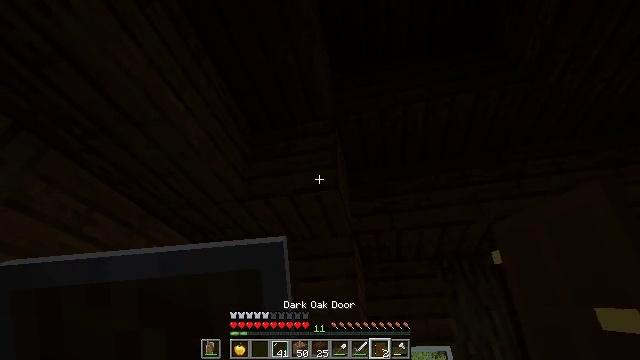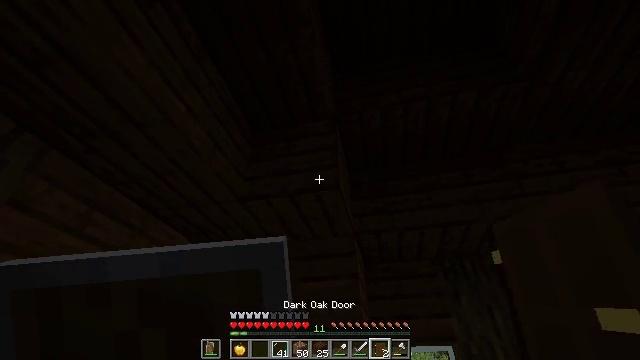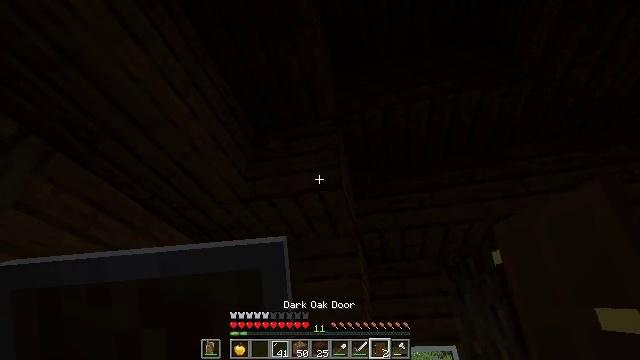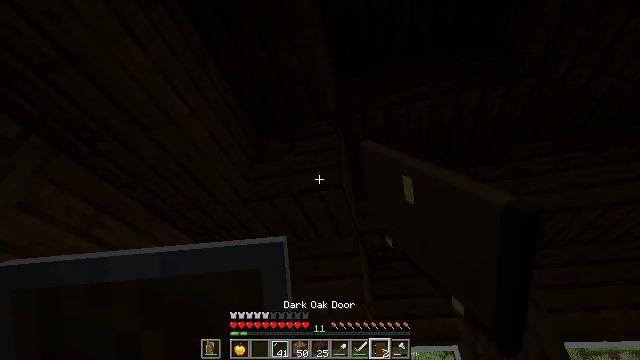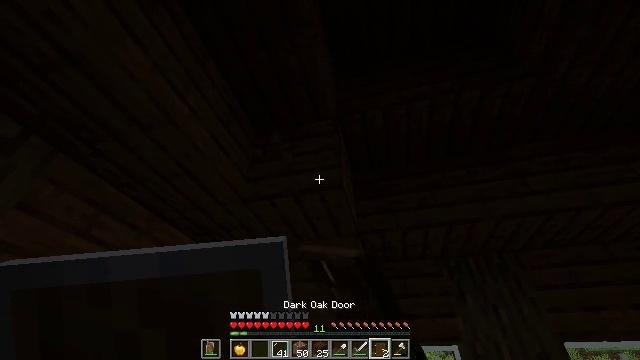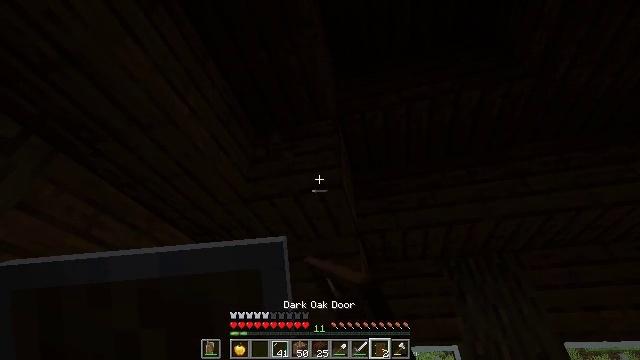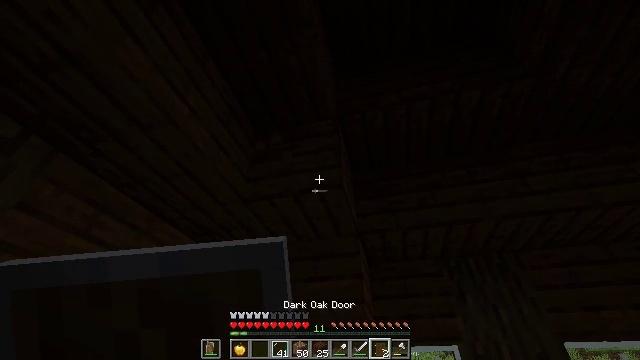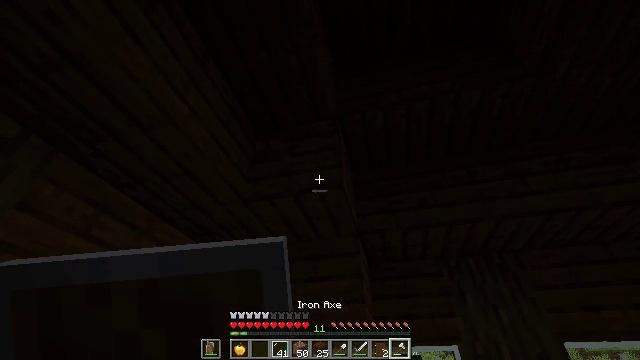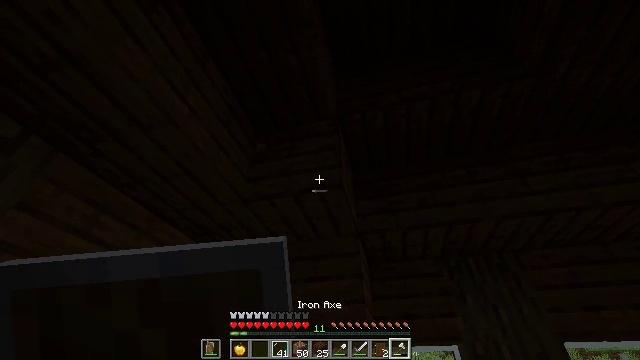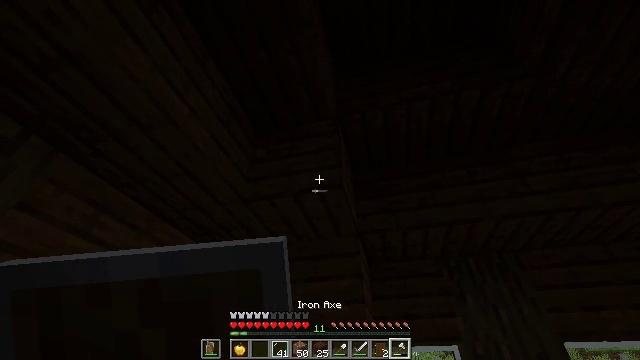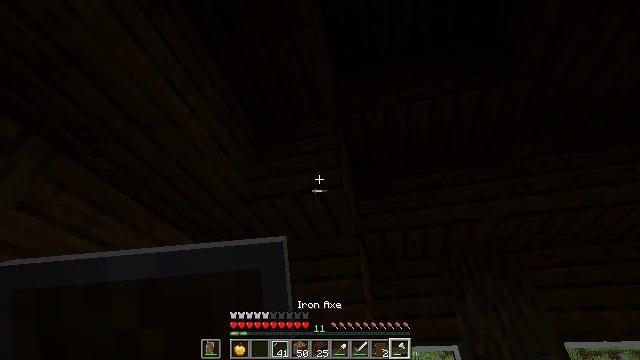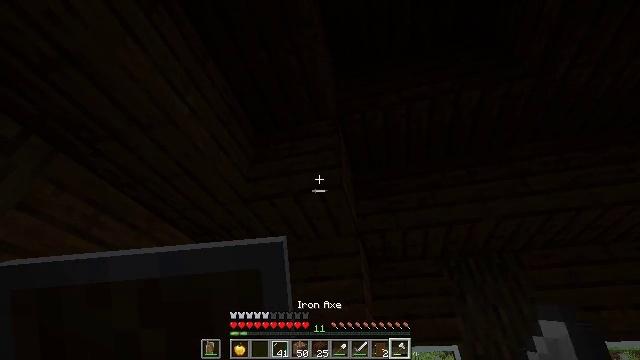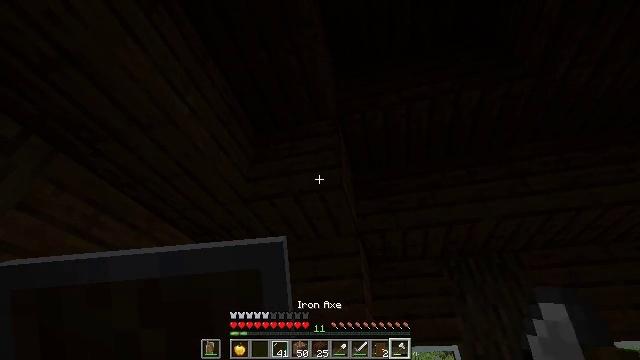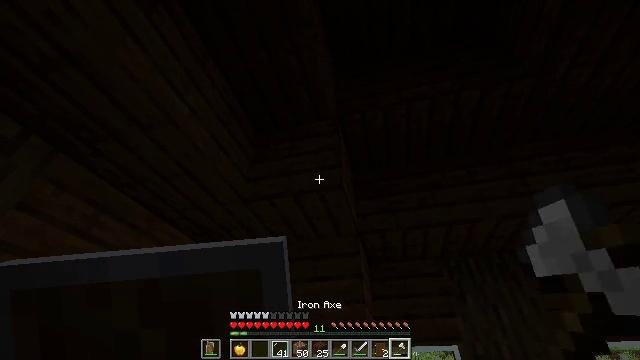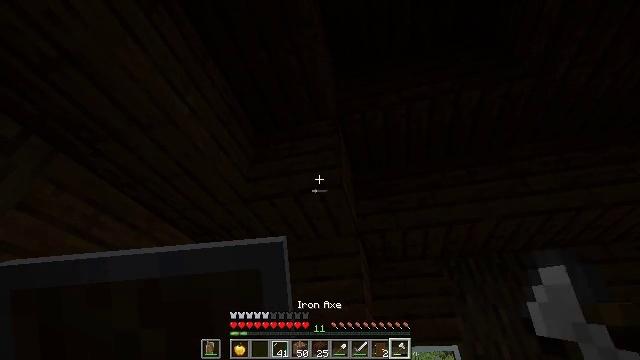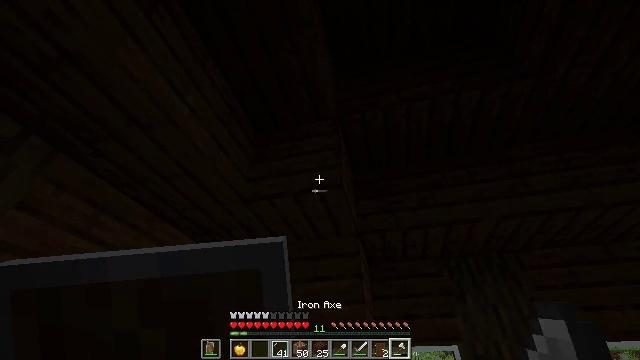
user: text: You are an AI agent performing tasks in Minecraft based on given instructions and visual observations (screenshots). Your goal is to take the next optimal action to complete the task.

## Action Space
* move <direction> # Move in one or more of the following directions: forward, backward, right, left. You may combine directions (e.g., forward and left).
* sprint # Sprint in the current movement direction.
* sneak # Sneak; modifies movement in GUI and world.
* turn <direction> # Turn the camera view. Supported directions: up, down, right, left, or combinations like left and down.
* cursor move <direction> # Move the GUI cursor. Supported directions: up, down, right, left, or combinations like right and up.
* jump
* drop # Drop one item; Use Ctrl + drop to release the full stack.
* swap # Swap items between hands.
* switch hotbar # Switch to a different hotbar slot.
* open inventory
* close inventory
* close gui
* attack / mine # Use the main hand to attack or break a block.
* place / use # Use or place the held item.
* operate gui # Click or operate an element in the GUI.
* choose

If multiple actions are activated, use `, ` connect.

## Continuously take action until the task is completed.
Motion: motion action
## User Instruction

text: Break the existing dark oak planks.
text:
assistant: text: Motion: no_op
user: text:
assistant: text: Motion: attack / mine
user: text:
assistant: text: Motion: attack / mine
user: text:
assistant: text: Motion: attack / mine
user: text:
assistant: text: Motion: no_op
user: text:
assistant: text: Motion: no_op
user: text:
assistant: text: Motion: no_op
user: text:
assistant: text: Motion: no_op
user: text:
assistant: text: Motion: no_op
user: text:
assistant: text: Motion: no_op
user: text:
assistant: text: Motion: no_op
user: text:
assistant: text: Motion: no_op
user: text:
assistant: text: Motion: no_op
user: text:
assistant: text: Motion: no_op
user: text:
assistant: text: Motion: no_op
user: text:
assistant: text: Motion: attack / mine
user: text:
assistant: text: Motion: attack / mine
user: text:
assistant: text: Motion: attack / mine
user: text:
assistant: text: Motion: attack / mine
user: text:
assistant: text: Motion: move forward, attack / mine
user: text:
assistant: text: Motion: move forward and move right, attack / mine
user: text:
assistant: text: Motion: move forward and move right, turn left, attack / mine
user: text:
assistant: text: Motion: move right, turn left and up, attack / mine
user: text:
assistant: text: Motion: turn left, attack / mine
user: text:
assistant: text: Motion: attack / mine
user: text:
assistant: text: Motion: attack / mine
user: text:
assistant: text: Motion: attack / mine
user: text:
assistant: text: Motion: attack / mine
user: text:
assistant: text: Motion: turn right and down, attack / mine
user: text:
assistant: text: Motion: turn right and down, attack / mine